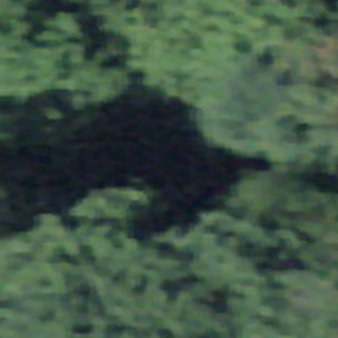
Label: other